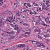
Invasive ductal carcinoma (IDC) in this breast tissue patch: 1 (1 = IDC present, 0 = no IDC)